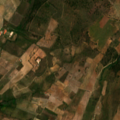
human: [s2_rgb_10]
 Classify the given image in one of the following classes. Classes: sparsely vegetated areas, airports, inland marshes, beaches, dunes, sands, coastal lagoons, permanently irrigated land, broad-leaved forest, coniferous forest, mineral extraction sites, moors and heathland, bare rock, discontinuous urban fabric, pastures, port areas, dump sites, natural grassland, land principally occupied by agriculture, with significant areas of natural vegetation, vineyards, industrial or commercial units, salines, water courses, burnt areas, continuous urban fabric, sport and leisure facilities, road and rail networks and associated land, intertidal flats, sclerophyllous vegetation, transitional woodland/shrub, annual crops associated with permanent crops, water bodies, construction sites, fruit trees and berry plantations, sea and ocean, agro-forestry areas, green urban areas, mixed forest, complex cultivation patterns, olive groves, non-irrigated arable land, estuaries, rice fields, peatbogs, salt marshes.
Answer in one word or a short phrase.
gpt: continuous urban fabric